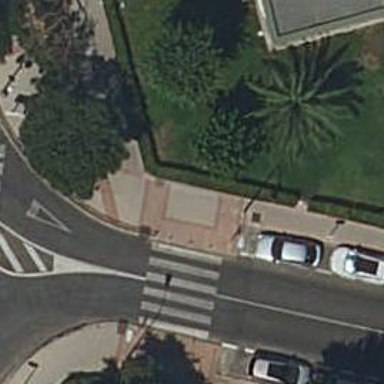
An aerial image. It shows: Bollard barrier.